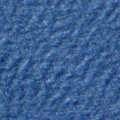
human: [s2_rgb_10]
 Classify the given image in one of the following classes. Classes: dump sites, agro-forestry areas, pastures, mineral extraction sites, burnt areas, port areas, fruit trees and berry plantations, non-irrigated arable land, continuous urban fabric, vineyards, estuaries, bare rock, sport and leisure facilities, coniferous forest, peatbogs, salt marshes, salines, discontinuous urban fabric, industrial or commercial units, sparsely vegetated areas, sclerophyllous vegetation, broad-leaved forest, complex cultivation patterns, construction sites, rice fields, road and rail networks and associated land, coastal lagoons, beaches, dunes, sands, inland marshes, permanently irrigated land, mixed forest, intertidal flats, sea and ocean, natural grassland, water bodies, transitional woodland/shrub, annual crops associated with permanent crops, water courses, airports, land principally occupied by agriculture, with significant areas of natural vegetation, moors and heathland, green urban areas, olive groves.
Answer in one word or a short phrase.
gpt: sea and ocean